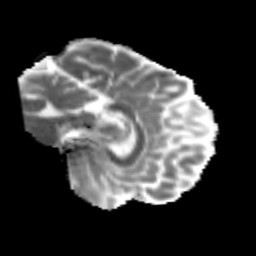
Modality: MD
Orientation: sagittal
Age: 24
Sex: male
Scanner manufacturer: siemens
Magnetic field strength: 3 T
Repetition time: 3.5 s
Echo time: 0.125 s